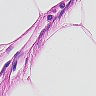
Metastatic tissue present: no